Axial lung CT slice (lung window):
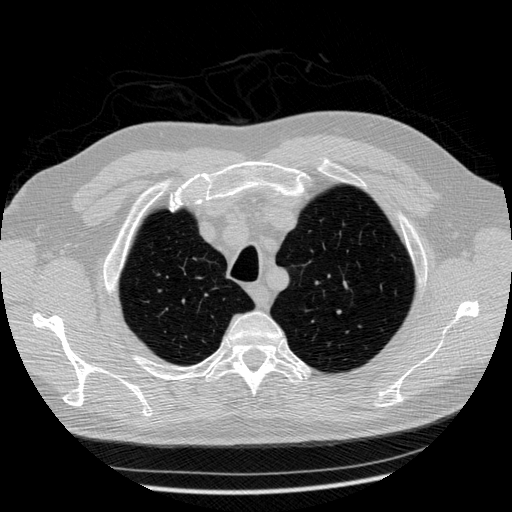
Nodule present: no